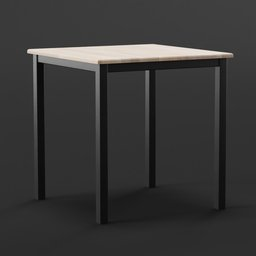
Label: furniture